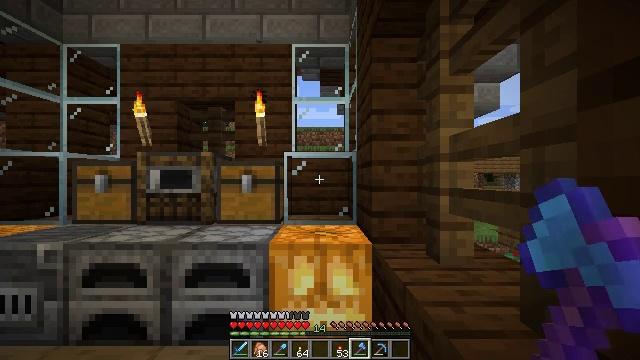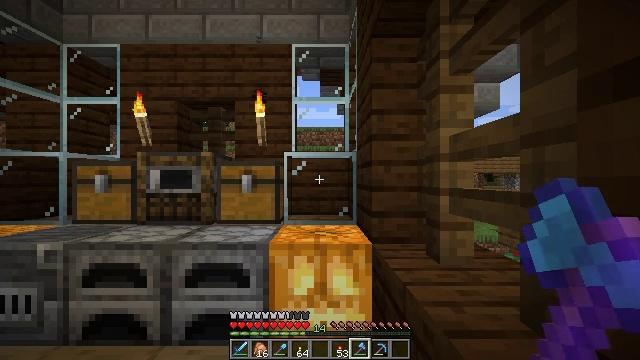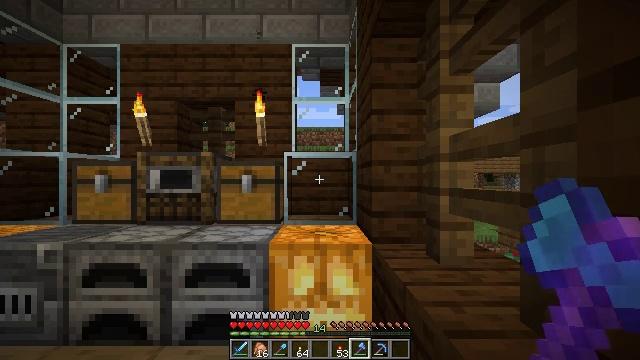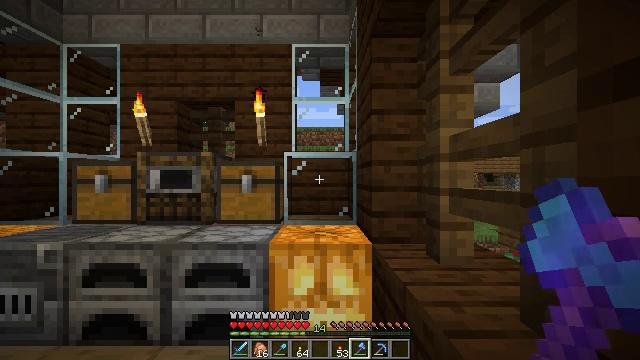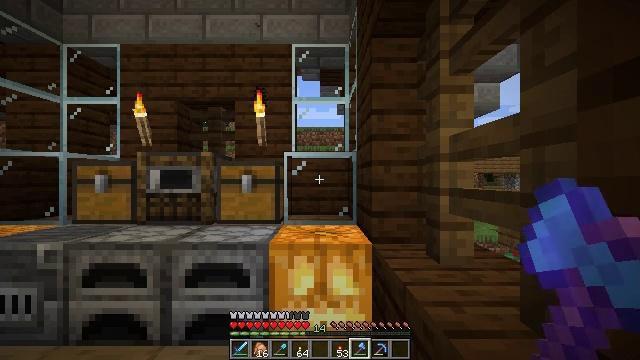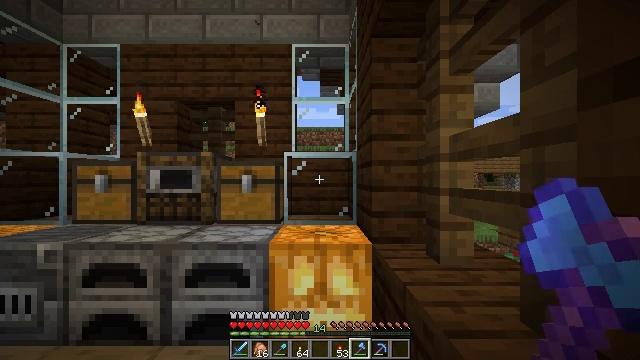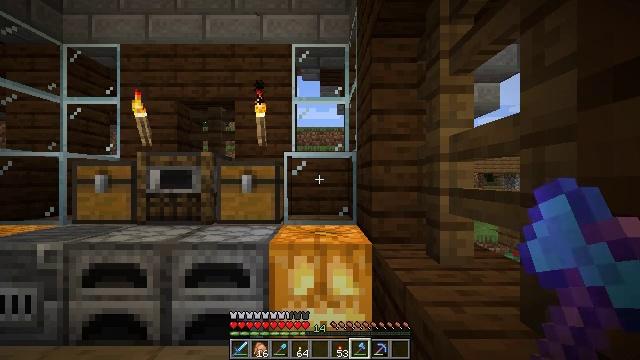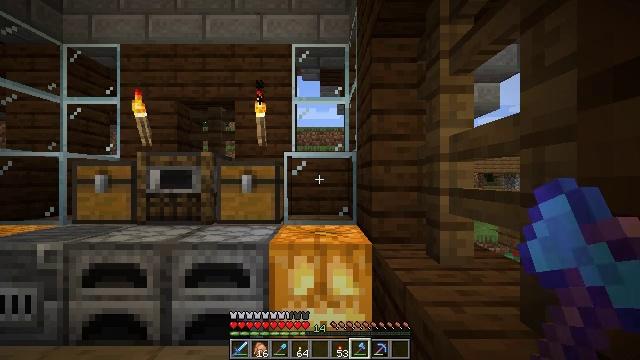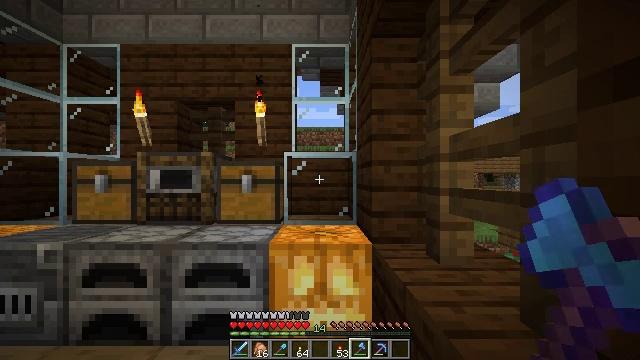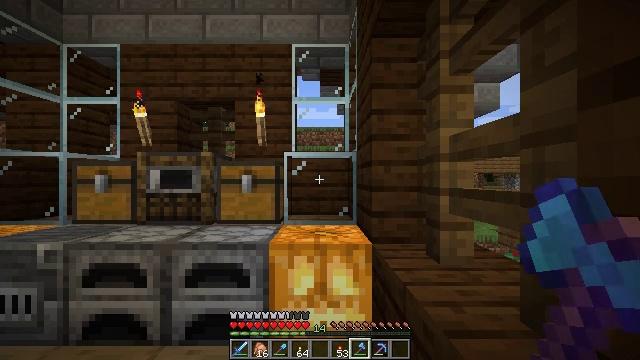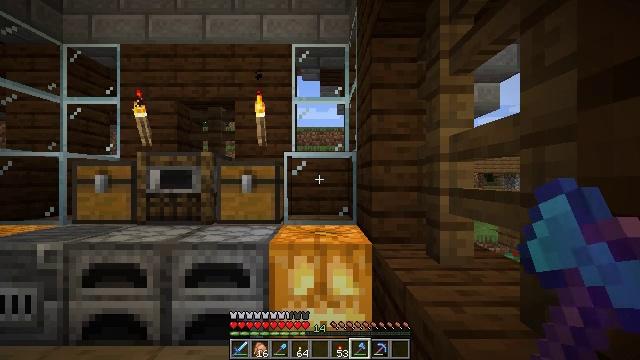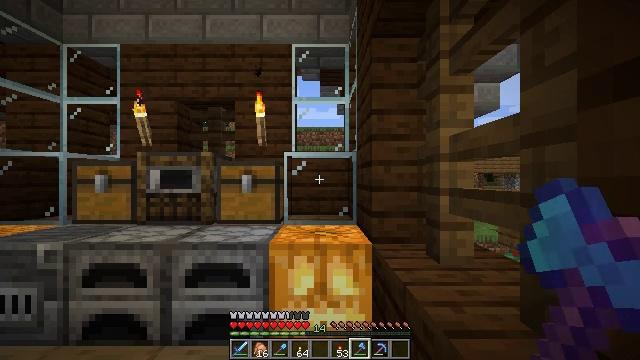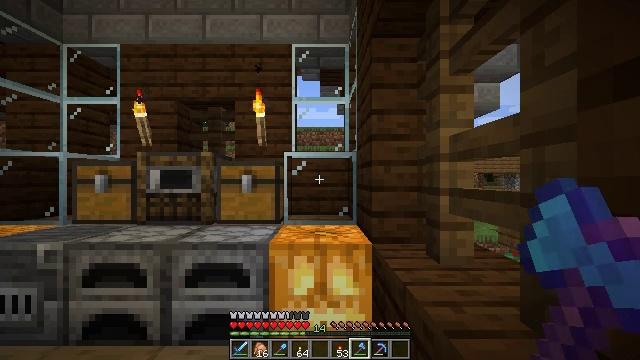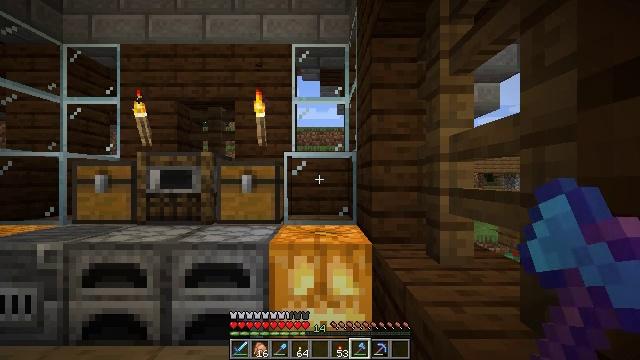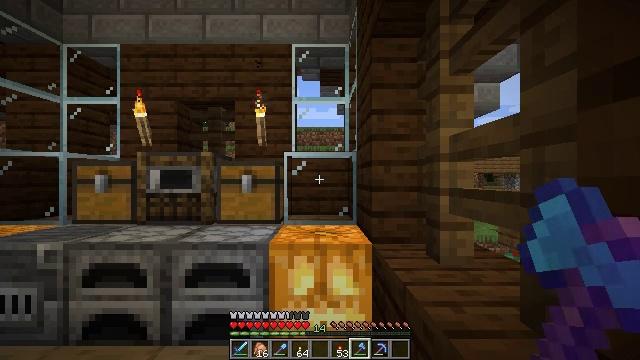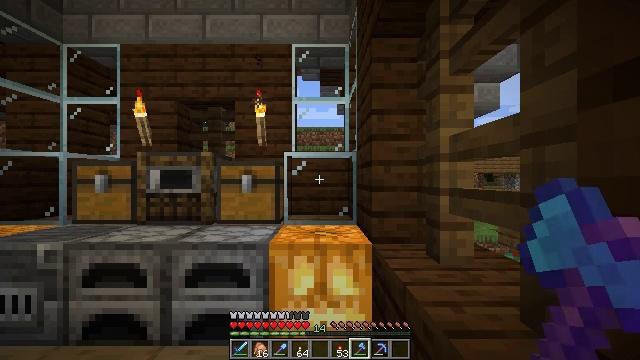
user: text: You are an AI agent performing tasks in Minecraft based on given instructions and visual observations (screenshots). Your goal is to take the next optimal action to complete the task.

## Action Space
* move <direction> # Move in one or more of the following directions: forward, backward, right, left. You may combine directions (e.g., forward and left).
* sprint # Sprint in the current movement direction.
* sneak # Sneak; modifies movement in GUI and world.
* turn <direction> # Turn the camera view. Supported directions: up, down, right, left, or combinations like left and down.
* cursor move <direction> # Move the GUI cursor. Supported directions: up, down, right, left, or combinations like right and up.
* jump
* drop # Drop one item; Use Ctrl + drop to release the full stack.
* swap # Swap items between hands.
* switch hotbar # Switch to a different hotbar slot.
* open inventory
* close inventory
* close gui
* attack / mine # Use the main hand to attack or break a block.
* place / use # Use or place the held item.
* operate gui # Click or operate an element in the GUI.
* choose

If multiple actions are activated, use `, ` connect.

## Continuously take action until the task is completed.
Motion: motion action
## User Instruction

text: Use a crafting table to craft a brown bed.
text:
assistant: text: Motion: no_op
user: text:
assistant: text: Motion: no_op
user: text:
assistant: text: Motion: no_op
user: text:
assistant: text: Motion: no_op
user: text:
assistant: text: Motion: no_op
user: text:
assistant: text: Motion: no_op
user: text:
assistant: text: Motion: no_op
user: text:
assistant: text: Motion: no_op
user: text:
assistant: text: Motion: no_op
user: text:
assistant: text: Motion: no_op
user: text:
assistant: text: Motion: no_op
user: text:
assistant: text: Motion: no_op
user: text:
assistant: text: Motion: no_op
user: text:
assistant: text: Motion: no_op
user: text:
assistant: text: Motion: no_op
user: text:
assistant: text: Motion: no_op
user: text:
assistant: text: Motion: no_op
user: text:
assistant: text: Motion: no_op
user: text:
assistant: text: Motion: no_op
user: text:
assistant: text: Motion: no_op
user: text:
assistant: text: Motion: no_op
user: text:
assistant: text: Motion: no_op
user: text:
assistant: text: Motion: no_op
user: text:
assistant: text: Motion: no_op
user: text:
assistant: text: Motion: no_op
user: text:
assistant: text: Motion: no_op
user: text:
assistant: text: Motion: no_op
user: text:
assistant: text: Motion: no_op
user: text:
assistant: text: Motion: no_op
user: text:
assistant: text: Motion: no_op